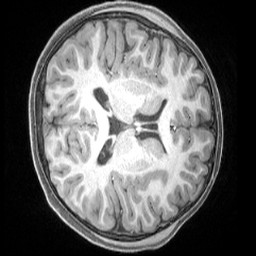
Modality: T1w
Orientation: axial
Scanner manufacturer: siemens
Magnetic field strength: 3 T
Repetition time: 2.4 s
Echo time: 0.00224 s